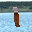
Label: 1